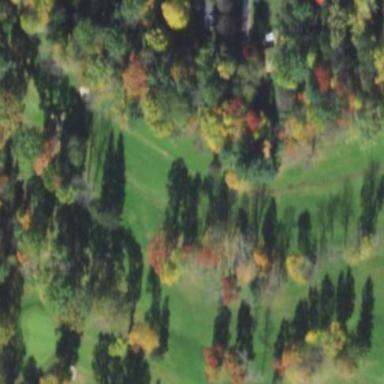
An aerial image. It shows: Grassy area designated as golf fairway.